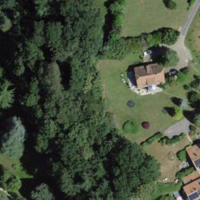
EUNIS habitat code: 55
Species observed at this site:
Juglans regia
Lamium maculatum